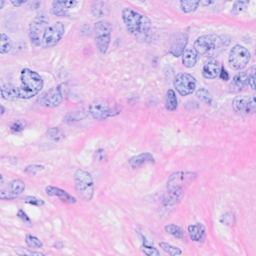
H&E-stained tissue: Breast